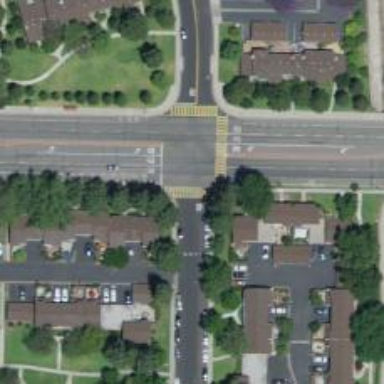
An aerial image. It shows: Marked crossing on footway.